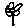
Label: flower